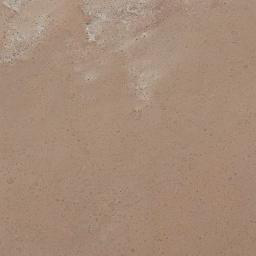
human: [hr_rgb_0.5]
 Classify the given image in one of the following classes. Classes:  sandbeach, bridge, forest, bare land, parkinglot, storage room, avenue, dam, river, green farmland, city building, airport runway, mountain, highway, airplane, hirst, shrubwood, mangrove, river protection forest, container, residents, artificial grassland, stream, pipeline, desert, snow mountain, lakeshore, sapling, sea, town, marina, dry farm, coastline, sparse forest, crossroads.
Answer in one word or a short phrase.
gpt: bare land